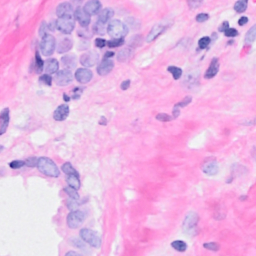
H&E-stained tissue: Breast